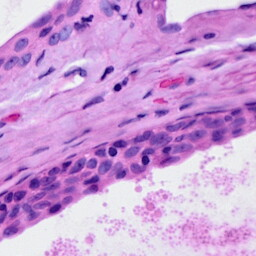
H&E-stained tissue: Ovarian